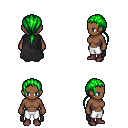
a pixel art fantasy rpg character, female body template, human, dark skin, black cape, white pants, green ponytail hairstyle, maroon shoes, four views (front, back, left, right), 2x2 character sprite sheet, small pixel art, hard edges, no anti-aliasing